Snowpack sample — Buffalo Mountain, Silverthorne, Colorado, USA (1/25/25, 10:11 AM MST)
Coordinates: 39.6222, -106.1139
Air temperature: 22 °F
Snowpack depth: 110 cm
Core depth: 30 cm
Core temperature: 42.8 °F
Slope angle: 12°, slope face: 102°
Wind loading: high
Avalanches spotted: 0
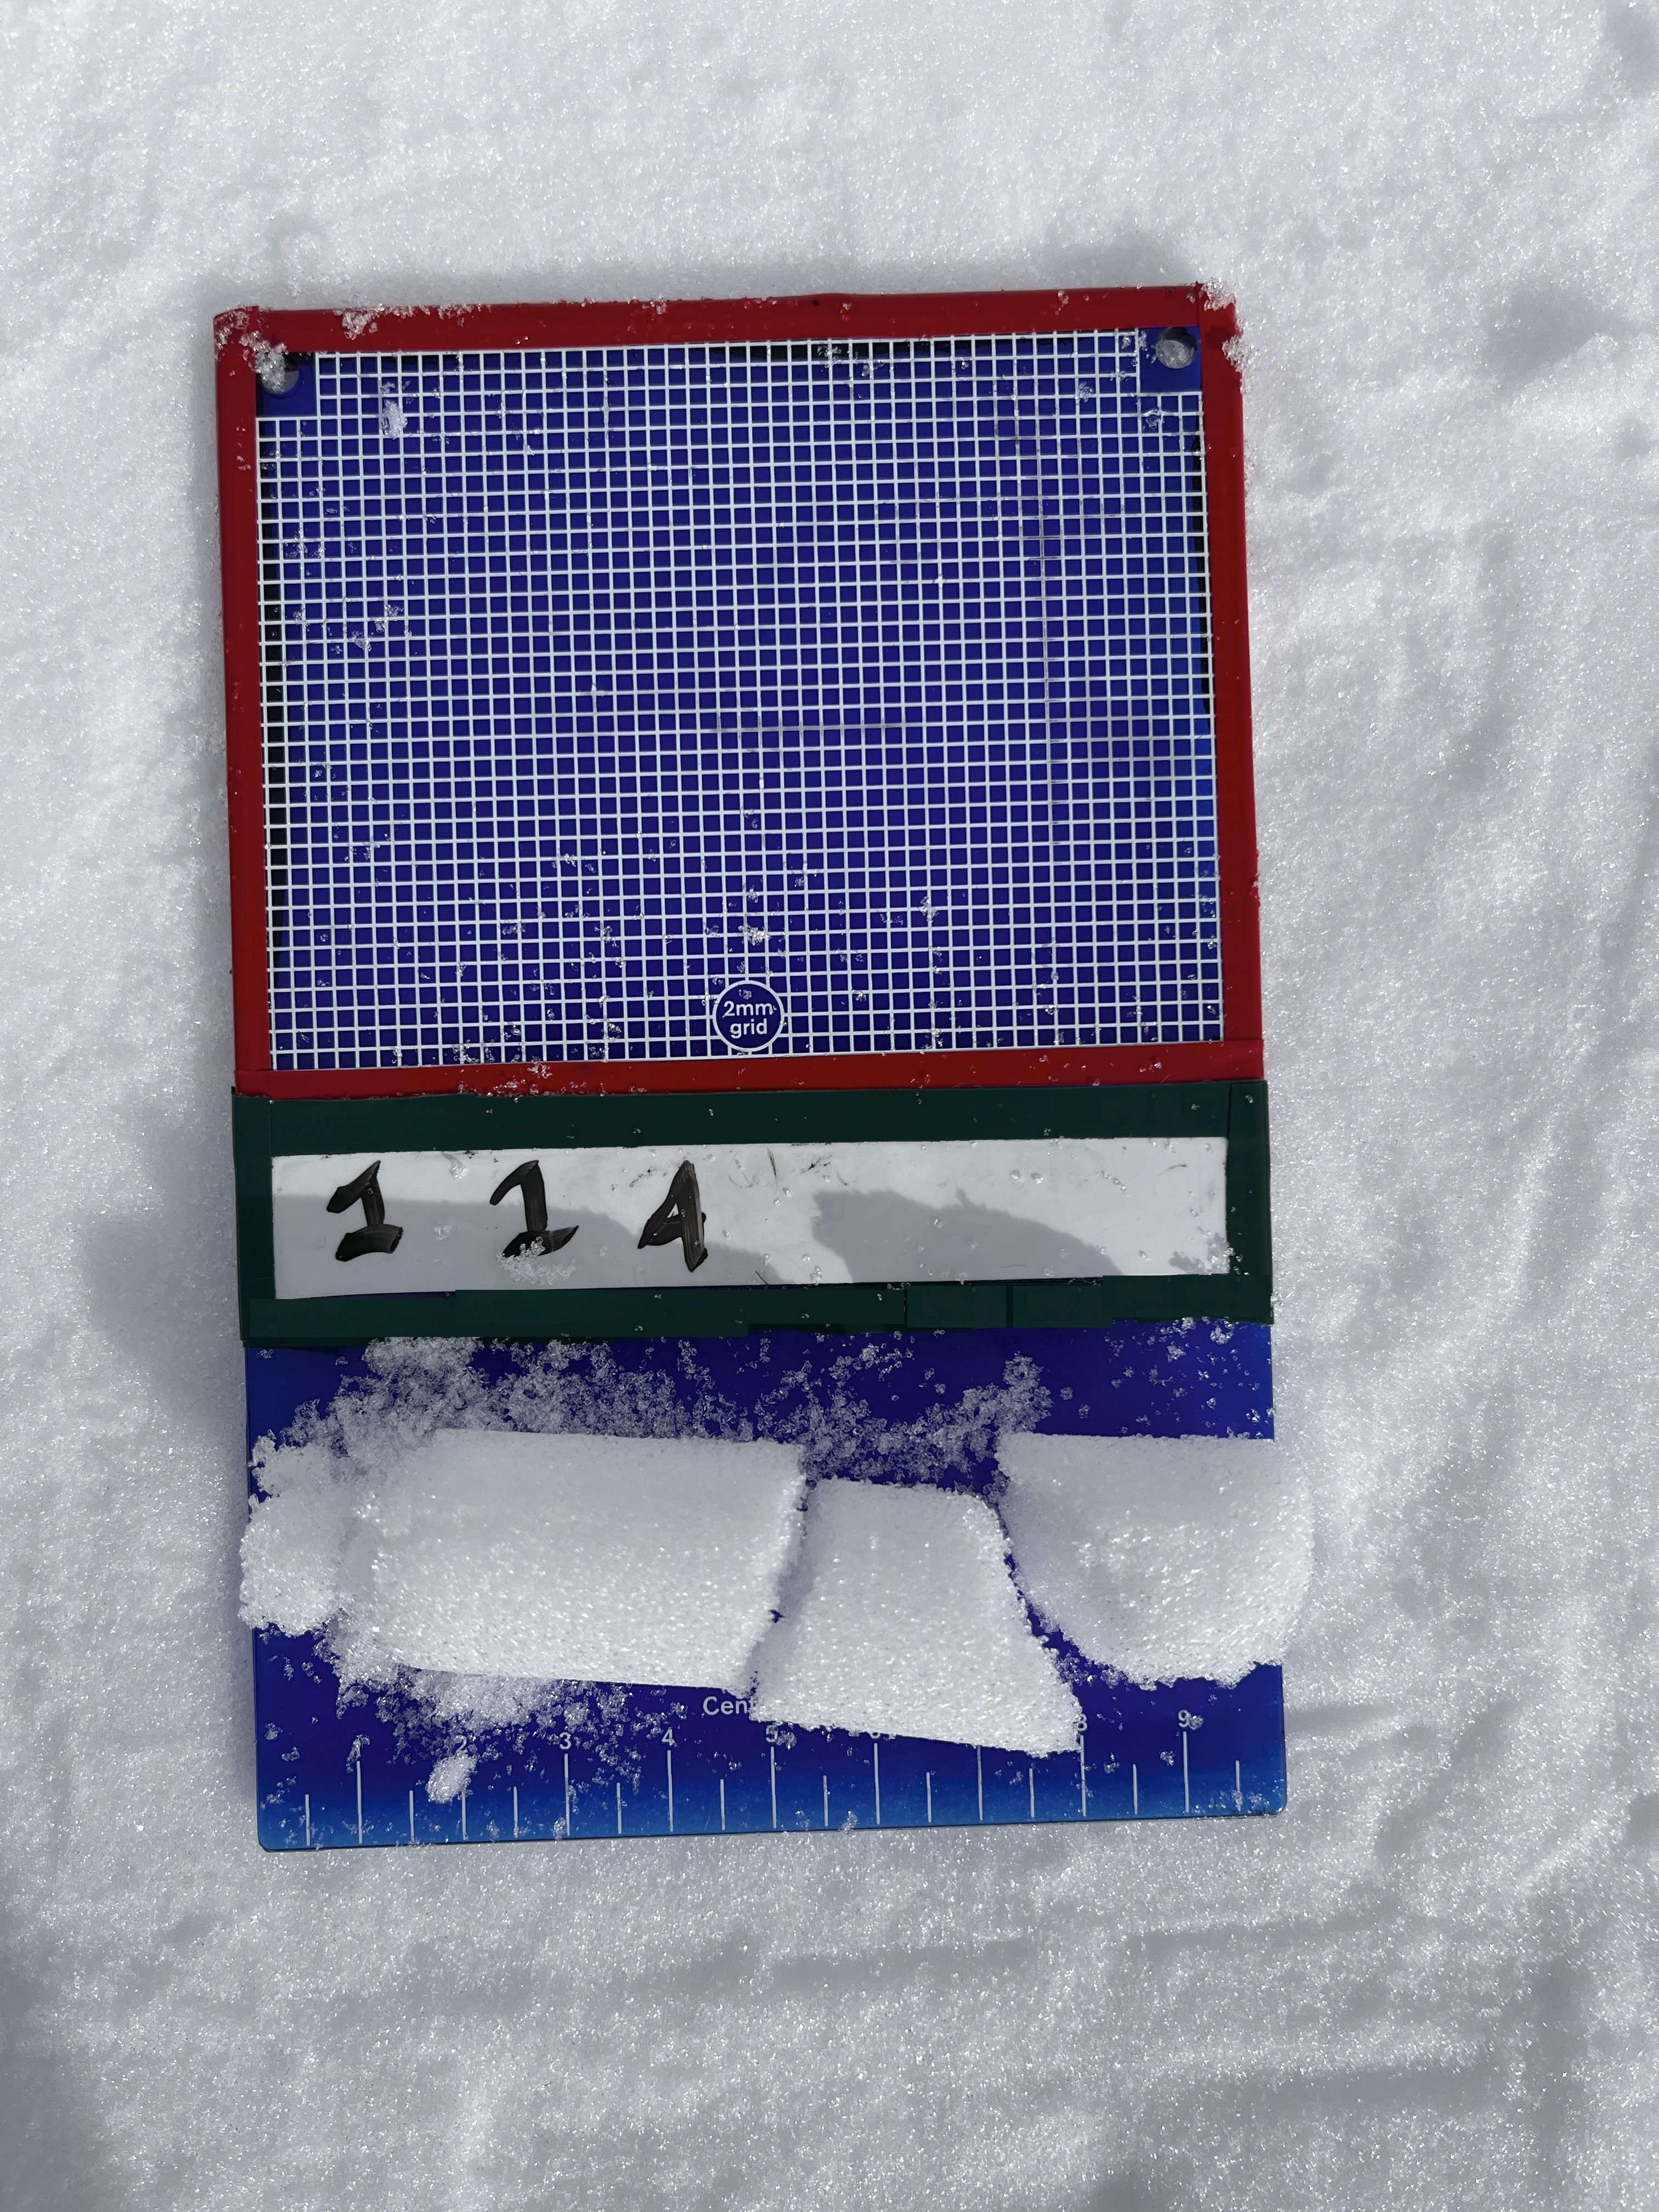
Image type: crystal_card
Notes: No avalanches nearby, collected on the outskirts of a fire break 15 meters from the treeline, on way to Buffalo and Red Mountain